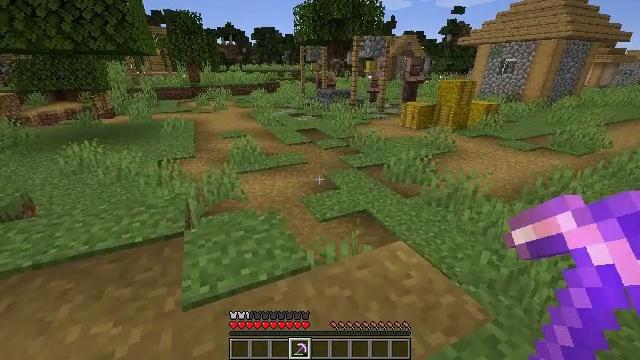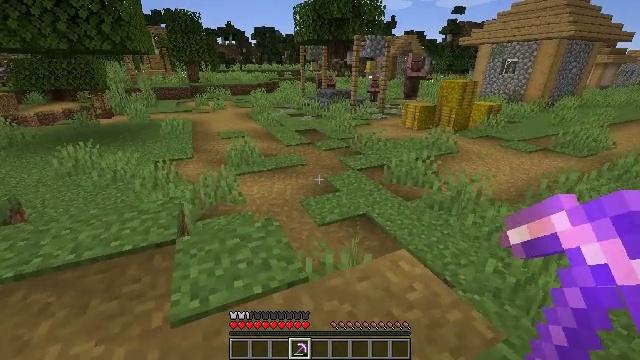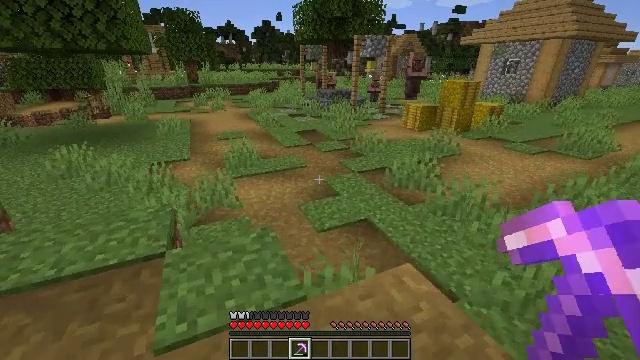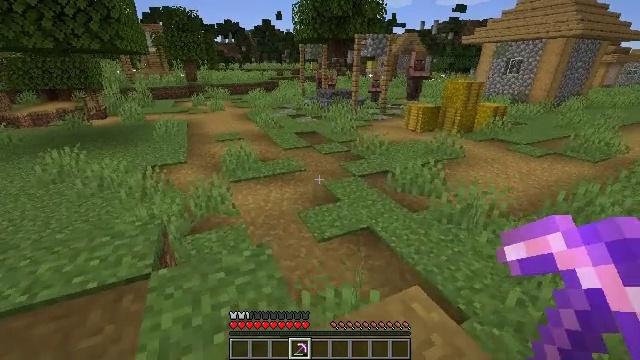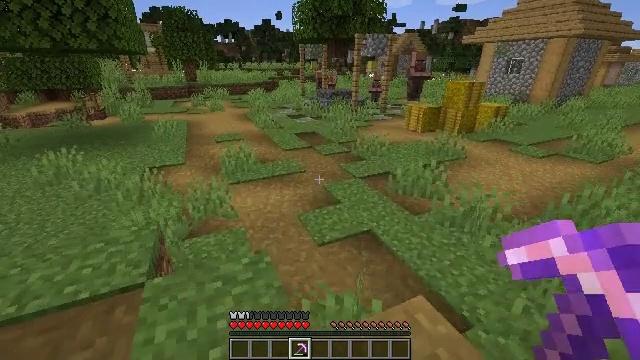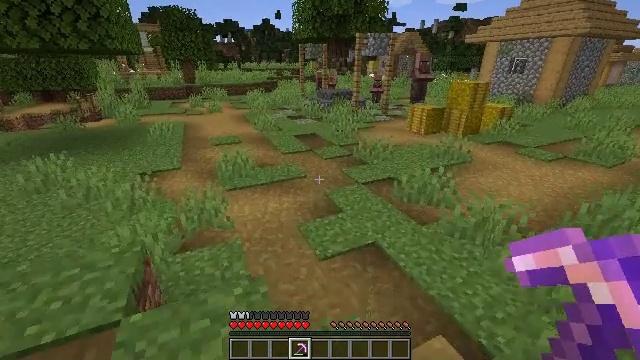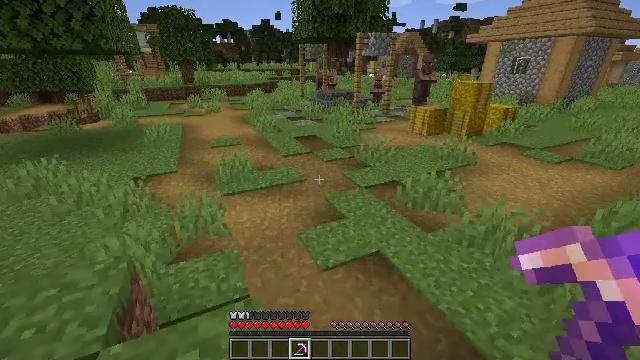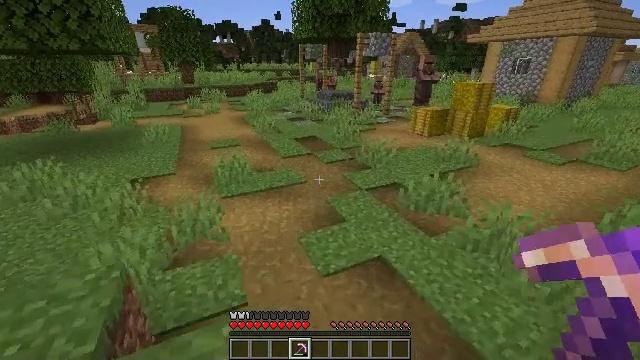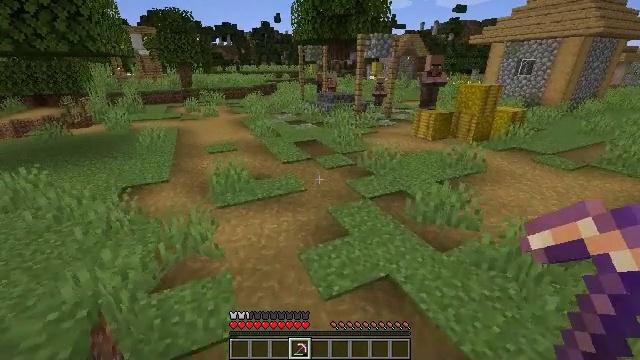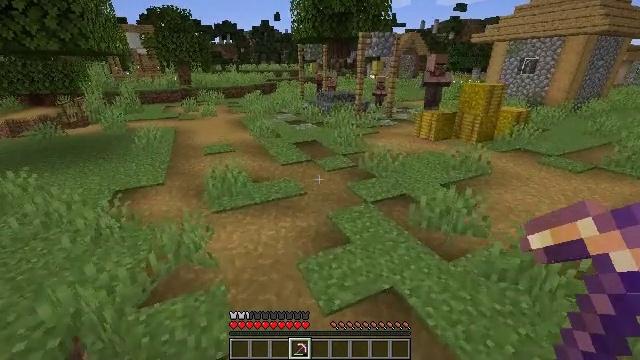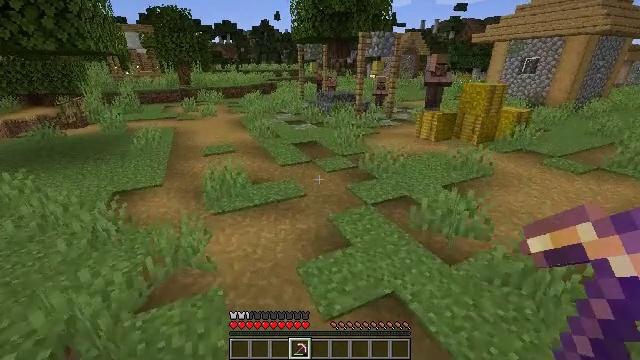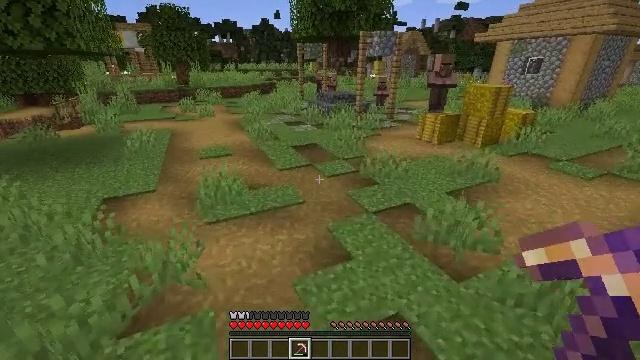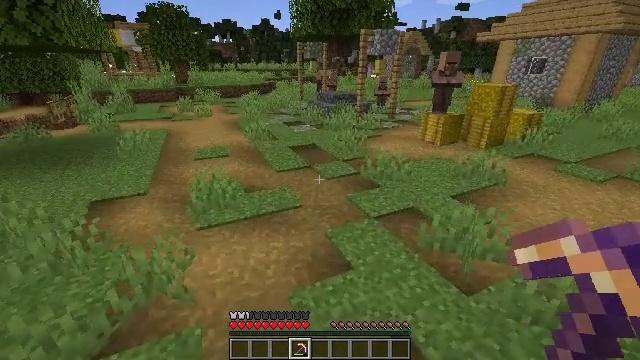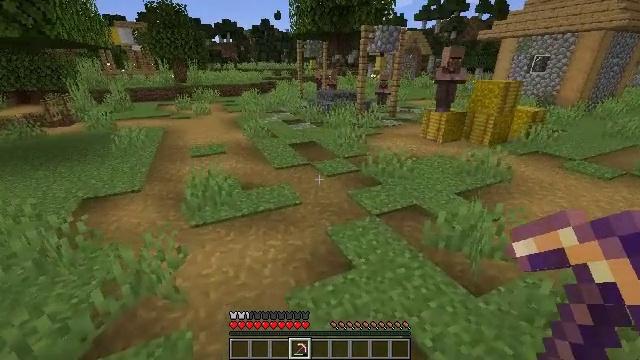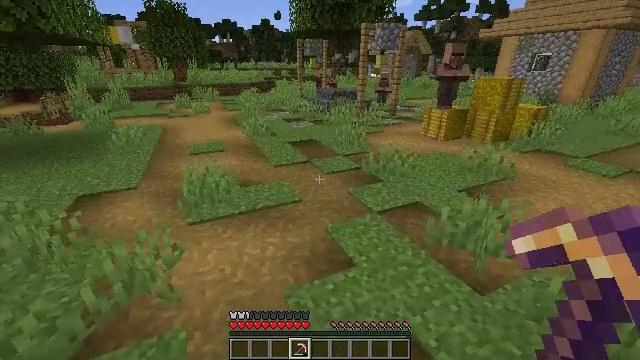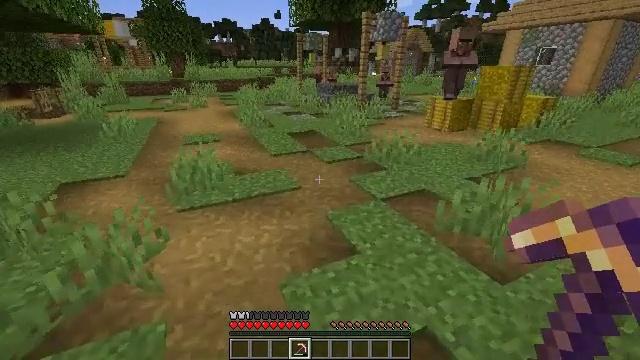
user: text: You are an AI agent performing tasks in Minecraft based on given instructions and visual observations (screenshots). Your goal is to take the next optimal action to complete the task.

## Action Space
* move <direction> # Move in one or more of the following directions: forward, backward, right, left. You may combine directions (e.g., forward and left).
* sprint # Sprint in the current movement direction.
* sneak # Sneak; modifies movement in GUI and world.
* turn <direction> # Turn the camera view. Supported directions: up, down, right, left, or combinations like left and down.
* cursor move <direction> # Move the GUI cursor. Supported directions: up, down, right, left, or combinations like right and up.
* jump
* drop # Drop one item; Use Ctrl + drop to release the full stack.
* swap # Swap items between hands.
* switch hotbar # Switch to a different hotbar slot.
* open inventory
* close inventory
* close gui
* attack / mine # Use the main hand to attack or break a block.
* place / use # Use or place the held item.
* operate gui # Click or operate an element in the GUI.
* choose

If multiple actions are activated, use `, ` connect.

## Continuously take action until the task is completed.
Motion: motion action
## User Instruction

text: Gather materials such as cobblestone.
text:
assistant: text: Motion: move forward
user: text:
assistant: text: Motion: move forward
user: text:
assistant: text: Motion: move forward
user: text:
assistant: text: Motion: move forward
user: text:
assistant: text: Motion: move forward
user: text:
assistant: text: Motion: move forward
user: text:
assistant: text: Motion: move forward
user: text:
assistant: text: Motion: move forward
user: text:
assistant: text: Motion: move forward
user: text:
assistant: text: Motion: move forward
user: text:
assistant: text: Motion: move forward
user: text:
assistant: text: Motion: move forward
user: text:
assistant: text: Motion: move forward
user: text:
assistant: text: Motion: move forward
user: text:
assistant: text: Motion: move forward
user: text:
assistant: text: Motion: move forward
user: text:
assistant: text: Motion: move forward
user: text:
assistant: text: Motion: move forward
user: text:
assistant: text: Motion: move forward
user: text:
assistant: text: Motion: move forward
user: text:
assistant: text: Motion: move forward
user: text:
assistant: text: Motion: move forward
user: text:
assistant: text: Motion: move forward
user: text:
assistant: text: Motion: move forward
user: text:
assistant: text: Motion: move forward
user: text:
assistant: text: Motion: move forward
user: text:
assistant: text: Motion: move forward
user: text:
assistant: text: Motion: move forward
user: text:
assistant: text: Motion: no_op
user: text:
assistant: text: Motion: no_op